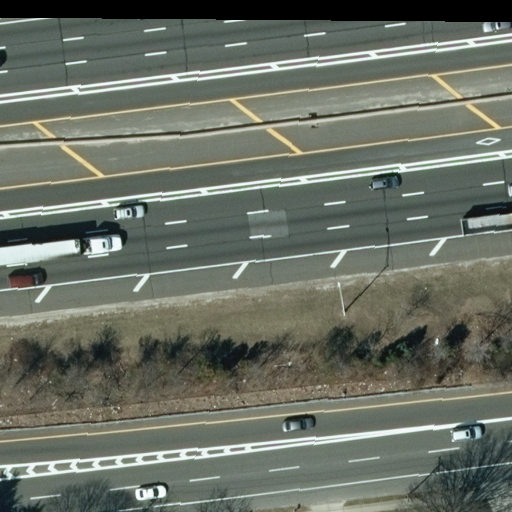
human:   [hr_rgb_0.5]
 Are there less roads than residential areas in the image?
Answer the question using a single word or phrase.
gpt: no

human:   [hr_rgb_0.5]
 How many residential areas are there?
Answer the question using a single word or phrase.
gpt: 1

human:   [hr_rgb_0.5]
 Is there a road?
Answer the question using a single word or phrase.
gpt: yes

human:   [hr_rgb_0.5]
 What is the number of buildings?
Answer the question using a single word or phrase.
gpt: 0

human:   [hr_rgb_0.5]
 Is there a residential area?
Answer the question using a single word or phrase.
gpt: yes

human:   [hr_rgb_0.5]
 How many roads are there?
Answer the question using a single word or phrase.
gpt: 4

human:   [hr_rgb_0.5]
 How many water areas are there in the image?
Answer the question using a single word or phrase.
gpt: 0

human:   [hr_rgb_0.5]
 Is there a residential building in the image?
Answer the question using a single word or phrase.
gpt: no

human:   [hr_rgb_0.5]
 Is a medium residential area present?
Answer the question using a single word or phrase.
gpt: no

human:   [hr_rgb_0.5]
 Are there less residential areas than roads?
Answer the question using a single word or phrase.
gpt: yes

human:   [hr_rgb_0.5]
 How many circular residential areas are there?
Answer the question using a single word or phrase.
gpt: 0

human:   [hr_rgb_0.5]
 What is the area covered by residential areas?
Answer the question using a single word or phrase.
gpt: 10621m2

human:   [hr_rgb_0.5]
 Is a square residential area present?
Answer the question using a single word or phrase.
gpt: no

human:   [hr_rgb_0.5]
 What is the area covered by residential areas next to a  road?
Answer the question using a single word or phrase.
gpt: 10621m2

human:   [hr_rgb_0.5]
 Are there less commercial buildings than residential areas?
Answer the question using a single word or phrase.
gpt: yes

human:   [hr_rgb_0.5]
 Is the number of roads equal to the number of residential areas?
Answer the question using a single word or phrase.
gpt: no

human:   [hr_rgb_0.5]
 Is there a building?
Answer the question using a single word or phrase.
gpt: no

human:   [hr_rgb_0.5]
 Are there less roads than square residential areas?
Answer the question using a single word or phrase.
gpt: no

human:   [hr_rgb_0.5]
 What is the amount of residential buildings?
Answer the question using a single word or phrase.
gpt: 0

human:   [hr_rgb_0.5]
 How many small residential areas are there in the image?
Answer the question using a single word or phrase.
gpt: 0

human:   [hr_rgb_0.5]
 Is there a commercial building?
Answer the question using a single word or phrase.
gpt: no

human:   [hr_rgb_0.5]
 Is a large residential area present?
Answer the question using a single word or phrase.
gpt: yes

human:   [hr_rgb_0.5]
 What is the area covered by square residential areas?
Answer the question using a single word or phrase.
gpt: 0m2

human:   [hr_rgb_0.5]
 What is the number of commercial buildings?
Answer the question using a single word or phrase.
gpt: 0

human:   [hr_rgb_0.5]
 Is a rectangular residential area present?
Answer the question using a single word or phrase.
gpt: yes

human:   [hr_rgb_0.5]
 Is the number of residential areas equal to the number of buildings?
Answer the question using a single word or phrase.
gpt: no

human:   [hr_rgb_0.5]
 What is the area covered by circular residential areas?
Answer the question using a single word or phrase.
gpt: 0m2

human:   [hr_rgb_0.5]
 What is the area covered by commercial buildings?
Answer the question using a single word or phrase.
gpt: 0m2

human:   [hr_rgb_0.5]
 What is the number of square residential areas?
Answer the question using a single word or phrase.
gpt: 0

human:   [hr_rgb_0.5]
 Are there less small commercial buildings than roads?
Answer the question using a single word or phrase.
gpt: yes

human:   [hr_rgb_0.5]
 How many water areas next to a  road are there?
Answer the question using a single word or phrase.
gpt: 0

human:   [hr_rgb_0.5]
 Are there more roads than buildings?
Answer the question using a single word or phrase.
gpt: yes

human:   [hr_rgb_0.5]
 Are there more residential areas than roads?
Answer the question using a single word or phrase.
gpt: no

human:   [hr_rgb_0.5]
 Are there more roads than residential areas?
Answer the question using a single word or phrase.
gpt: yes

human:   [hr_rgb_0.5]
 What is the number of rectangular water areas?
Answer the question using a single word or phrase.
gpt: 0

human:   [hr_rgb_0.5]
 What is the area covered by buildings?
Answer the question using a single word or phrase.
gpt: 0m2

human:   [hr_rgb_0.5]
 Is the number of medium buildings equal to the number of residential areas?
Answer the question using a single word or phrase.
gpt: no

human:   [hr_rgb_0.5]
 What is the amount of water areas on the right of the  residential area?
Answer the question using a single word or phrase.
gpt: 0

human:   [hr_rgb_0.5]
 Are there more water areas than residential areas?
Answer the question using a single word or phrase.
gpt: no

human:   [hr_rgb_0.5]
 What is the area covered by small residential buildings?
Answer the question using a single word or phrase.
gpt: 0m2

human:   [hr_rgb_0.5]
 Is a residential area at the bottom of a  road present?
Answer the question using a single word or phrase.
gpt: yes

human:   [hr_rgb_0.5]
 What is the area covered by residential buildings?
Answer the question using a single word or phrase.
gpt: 0m2

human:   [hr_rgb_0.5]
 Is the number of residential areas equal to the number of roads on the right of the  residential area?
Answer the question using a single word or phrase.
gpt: no

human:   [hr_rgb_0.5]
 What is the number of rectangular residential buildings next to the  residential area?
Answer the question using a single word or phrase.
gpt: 0

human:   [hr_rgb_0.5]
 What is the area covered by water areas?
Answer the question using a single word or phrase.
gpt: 0m2

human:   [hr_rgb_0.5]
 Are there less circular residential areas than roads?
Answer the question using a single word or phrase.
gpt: yes

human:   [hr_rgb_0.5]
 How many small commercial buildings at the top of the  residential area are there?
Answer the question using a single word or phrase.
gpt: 0

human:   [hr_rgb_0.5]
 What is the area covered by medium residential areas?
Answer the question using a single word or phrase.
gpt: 0m2

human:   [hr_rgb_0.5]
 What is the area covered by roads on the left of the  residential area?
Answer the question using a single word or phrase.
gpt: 0m2

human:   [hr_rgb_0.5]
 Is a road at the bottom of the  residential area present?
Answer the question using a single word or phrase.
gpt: no

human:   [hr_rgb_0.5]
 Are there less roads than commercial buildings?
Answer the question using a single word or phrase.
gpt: no

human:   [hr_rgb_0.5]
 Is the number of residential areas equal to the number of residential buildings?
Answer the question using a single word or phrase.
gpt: no

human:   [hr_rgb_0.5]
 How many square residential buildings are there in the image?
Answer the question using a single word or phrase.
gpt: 0

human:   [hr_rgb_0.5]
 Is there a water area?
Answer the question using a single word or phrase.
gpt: no

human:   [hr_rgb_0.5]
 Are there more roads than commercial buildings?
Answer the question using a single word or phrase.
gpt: yes

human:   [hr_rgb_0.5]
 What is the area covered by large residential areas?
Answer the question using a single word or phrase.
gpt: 10621m2

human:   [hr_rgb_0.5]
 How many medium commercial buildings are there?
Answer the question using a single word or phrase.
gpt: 0

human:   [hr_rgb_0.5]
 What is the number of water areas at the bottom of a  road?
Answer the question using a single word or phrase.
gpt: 0

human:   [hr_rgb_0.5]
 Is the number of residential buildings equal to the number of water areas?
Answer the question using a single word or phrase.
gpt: yes

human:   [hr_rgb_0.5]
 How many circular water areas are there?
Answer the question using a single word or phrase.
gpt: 0

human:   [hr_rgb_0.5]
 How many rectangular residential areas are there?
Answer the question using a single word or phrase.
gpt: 1

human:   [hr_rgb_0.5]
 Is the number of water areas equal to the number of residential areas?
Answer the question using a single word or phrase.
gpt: no

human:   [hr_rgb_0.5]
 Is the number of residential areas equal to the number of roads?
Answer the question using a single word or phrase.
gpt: no

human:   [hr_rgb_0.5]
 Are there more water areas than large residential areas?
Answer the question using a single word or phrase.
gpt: no